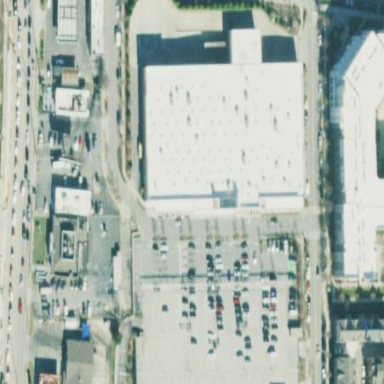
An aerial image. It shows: Supermarket located in building.